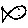
Label: fish